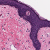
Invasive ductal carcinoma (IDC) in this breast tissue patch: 0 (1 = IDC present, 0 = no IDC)